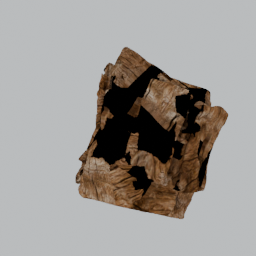
Label: people